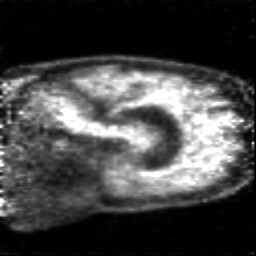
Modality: PET
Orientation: sagittal
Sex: male
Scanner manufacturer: siemens